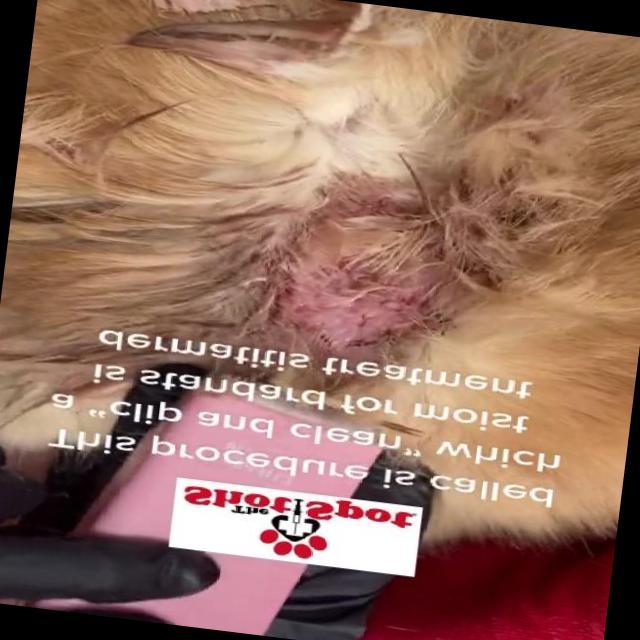
Canine dermatitis — inflammation of the skin presenting with erythema, pruritus, papules, and excoriation. May be allergic, contact, or atopic in origin.